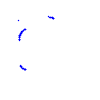
Particle: kaon